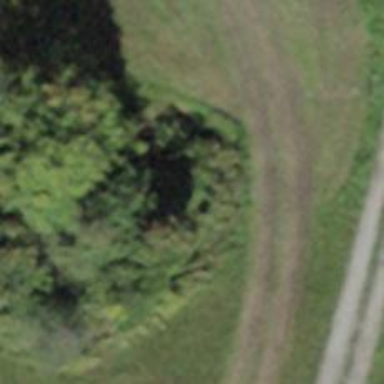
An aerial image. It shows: Culvert tunnel.